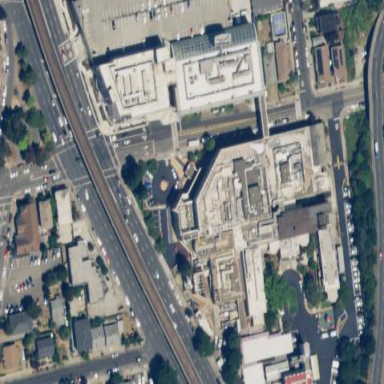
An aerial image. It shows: Healthcare facility identified as hospital.